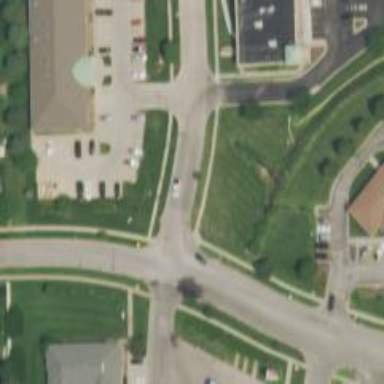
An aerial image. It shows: Unmarked road crossing.